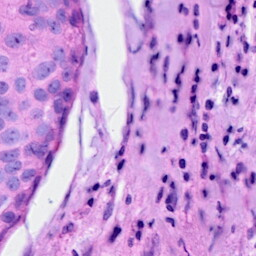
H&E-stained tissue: Breast